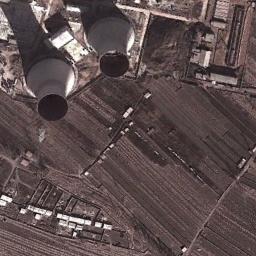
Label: thermal_power_station